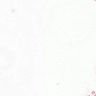
Metastatic tissue present: no